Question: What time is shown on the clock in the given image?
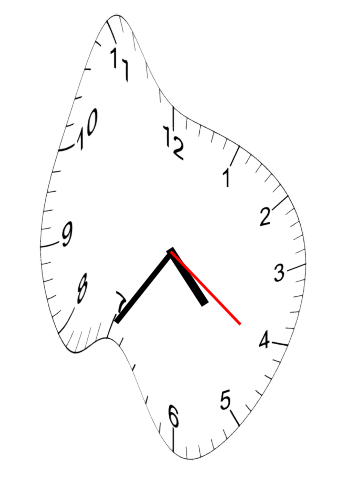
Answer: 04:35:21